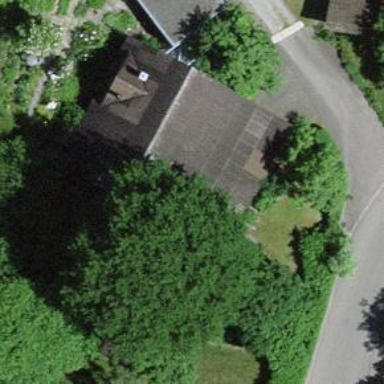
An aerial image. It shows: Residential building.